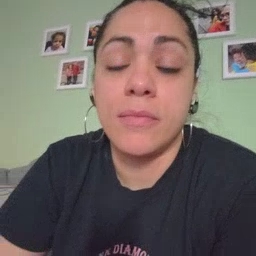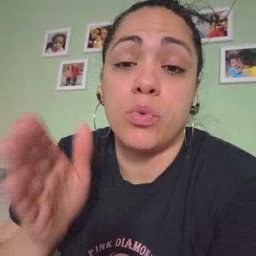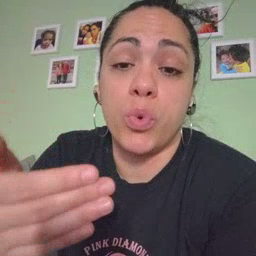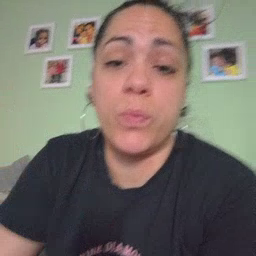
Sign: room